Group 1:
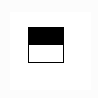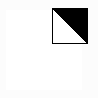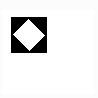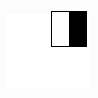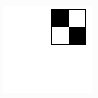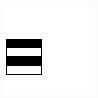
Group 2:
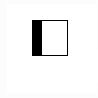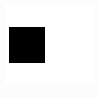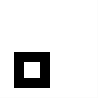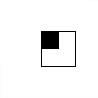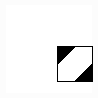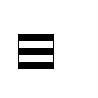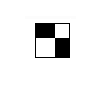
Rule separating the two groups: Half of the square is filled vs. either more or less than half of the square is filled.
Concepts: color, filled, half, outlined_filled, texture
Author: "Lewis"